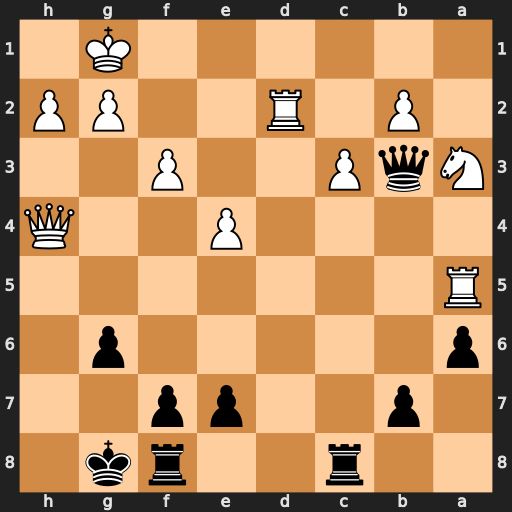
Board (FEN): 2r2rk1/1p2pp2/p5p1/R7/4P2Q/NqP2P2/1P1R2PP/6K1
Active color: b
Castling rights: -
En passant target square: -
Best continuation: Qb6+ Kf1 Qxa5